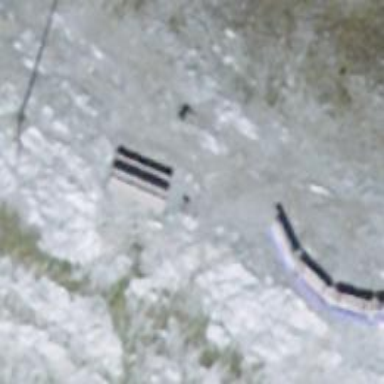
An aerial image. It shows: Bench for seating.